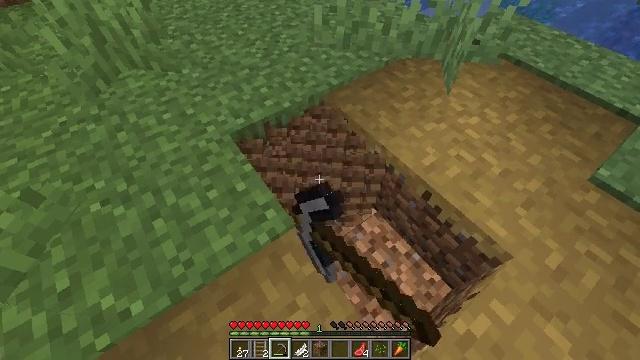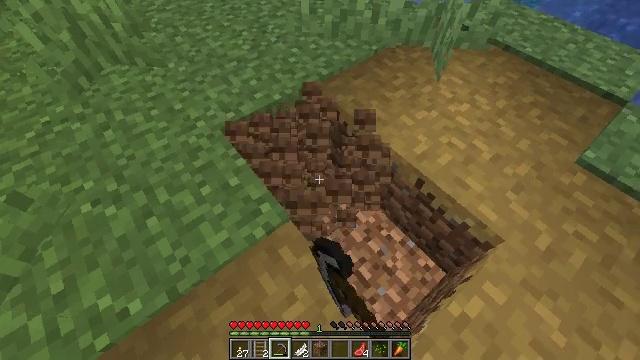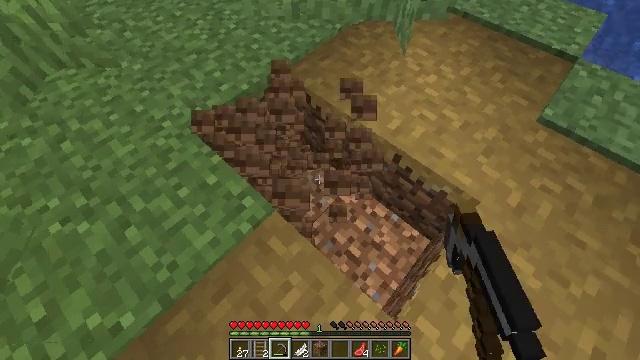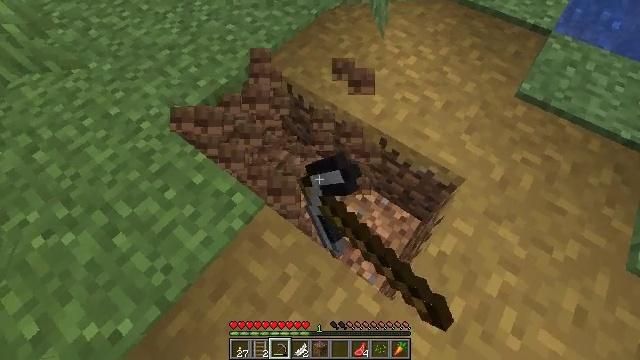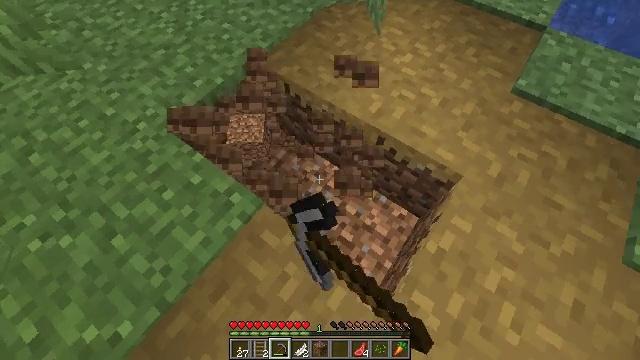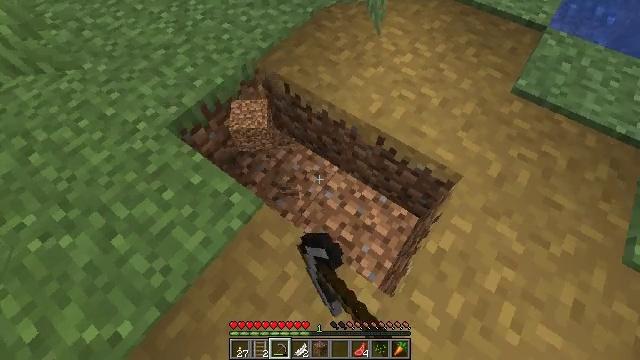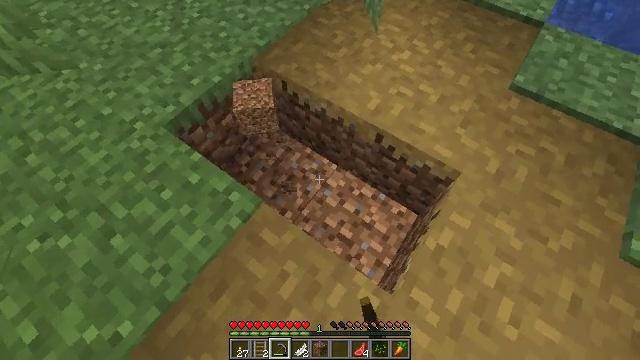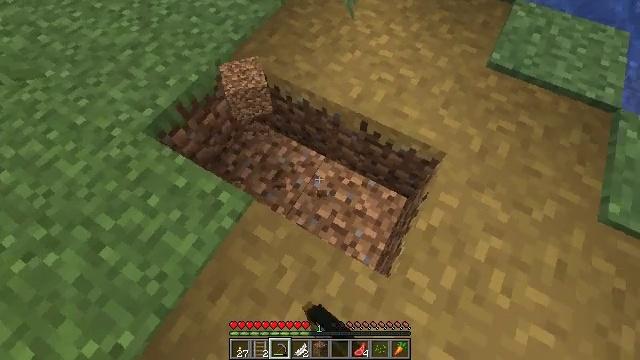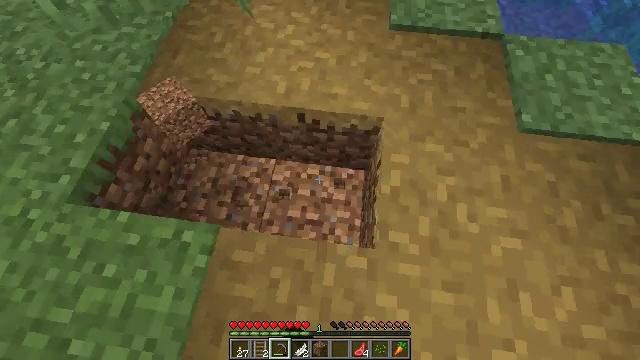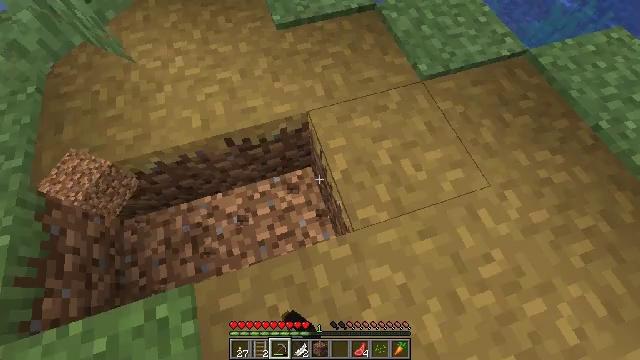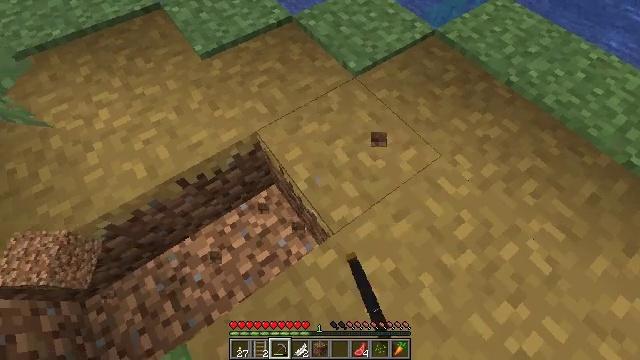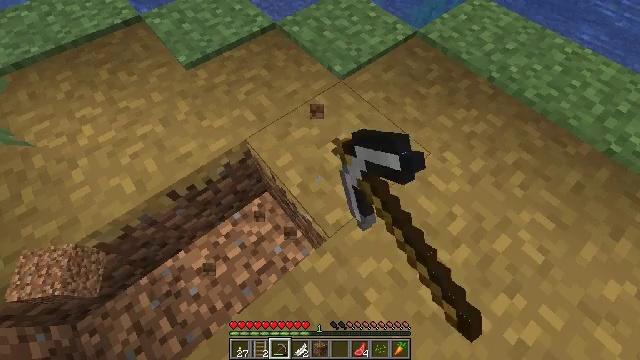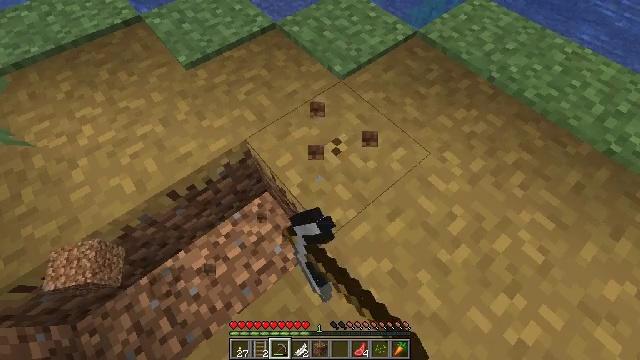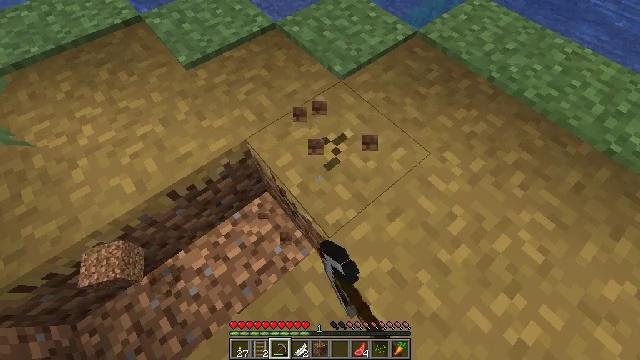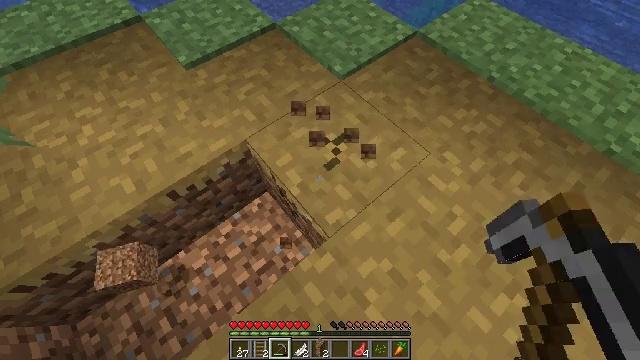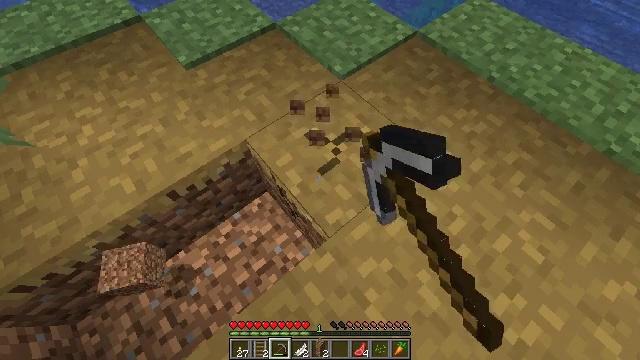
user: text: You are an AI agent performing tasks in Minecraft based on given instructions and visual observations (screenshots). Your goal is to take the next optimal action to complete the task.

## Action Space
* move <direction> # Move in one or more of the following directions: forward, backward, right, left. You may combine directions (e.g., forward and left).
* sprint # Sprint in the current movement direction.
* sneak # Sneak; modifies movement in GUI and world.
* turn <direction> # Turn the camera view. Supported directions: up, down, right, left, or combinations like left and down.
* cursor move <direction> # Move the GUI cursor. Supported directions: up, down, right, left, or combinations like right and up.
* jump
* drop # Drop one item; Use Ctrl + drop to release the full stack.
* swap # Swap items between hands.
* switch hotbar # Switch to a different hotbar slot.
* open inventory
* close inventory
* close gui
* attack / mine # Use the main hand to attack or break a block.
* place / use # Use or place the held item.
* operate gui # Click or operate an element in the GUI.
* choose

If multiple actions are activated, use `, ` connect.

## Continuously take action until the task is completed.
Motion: motion action
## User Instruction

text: Dig the grass path to transform it.
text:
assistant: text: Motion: turn right and down, attack / mine
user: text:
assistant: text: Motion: turn right and down, attack / mine
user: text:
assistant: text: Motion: turn right and down, attack / mine
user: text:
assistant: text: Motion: attack / mine
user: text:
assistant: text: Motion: attack / mine
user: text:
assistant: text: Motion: attack / mine
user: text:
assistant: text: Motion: turn right and down, attack / mine
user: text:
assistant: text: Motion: turn right, attack / mine
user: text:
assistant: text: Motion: turn right, attack / mine
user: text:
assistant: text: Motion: turn right and up, attack / mine
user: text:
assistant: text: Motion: turn right, attack / mine
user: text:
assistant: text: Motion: attack / mine
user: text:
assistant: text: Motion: attack / mine
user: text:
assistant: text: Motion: attack / mine
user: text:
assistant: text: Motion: attack / mine
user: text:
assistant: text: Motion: attack / mine
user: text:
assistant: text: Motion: attack / mine
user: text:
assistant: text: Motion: attack / mine
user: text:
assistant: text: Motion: attack / mine
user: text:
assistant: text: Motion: attack / mine
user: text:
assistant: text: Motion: attack / mine
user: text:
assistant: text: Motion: attack / mine
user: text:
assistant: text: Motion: attack / mine
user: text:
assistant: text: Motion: attack / mine
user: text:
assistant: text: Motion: attack / mine
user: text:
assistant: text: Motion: attack / mine
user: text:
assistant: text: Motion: attack / mine
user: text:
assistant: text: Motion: attack / mine
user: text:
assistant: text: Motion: attack / mine
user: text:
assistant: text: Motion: attack / mine